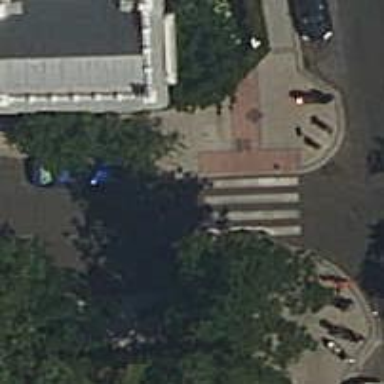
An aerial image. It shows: Footway with asphalt surface and zebra crossing.